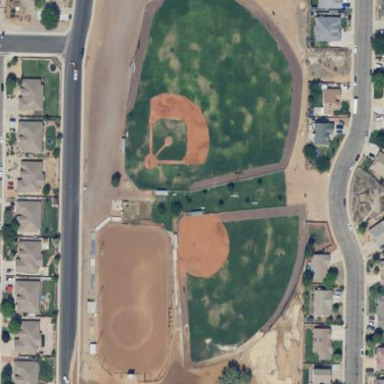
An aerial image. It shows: Baseball pitch for leisure land activities.